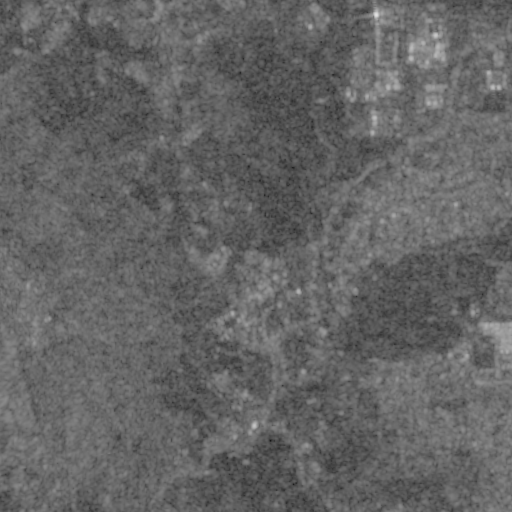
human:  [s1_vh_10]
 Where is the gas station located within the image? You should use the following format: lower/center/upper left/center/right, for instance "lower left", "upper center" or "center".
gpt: The gas station is located in the center of the image.
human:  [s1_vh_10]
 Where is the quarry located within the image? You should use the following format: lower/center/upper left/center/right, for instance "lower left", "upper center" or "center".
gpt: There is no quarry in the image.

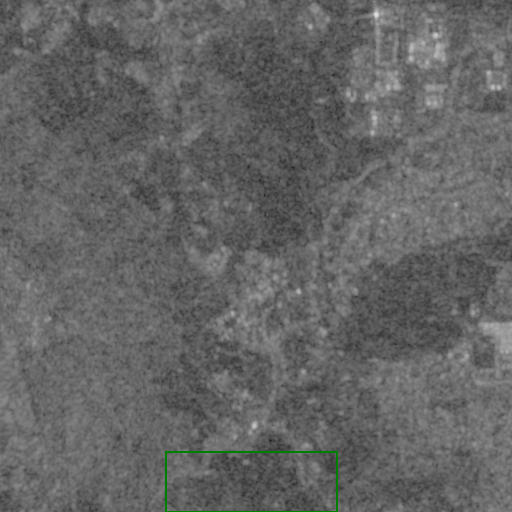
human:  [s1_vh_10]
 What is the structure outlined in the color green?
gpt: The structure outlined in green is a crop field.
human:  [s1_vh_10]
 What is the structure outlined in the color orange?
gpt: There is no orange outline.